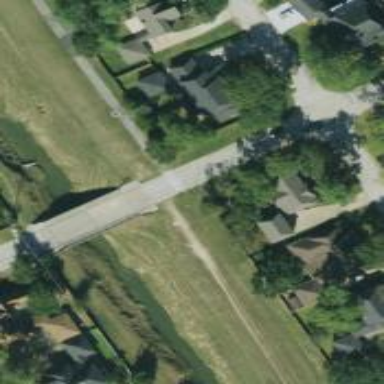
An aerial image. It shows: Tertiary road passing over bridge.